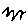
Label: zigzag